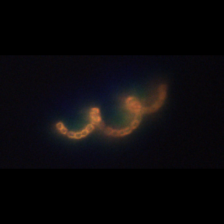
Taxon: Chaetoceros
Group: Diatoms